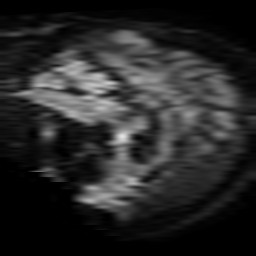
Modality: TRACE
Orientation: sagittal
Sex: female
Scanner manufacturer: philips
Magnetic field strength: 3 T
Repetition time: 3.745 s
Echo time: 0.05978 s